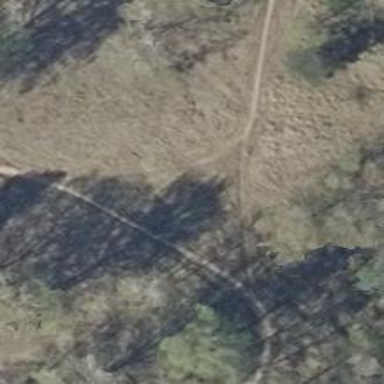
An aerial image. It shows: Path on the ground.